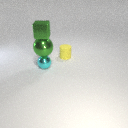
large green metal sphere above small cyan metal sphere